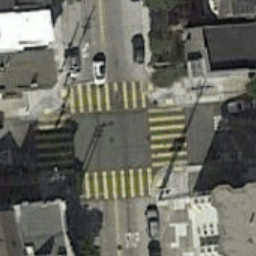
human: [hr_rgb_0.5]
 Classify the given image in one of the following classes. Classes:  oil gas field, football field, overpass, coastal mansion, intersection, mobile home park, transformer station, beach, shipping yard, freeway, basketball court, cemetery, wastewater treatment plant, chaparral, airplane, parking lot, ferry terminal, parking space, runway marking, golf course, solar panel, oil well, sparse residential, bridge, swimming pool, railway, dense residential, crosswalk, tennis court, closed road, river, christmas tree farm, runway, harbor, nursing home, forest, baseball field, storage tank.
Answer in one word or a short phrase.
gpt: crosswalk